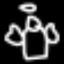
Label: angel